Question: I have a data frame with a MultiIndex (expenditure, groupid):
'''
coef stderr N
expenditure groupid
TOTEXPCQ 176 3745.124 <PHONE> 81
358 -1926.703 1036.636 75
109 <PHONE> 639.373 280
769 6406.512 1823.979 96
775 2364.655 1392.187 220
'''
I can get the density using 'df['coef'].plot(kind='density')'. I would like to group these densities by the outer level of the MultiIndex (expenditure), and draw the different densities for different levels of expenditure into the same plot.
How would I achieve this? Bonus: label the different expenditure graphs with the 'expenditure' value
My initial approach was to merge the different kdes by generating one 'ax' object and passing that along, but the accepted answer inspired me to rather generate one df with the group identifiers as columns:
'''
n = 25
df = pd.DataFrame({'expenditure' : np.random.choice(['foo','bar'], n),
'groupid' : np.random.choice(['one','two'], n),
'coef' : np.random.randn(n)})
df2 = df[['expenditure', 'coef']].pivot_table(index=df.index, columns='expenditure', values='coef')
df2.plot(kind='kde')
'''

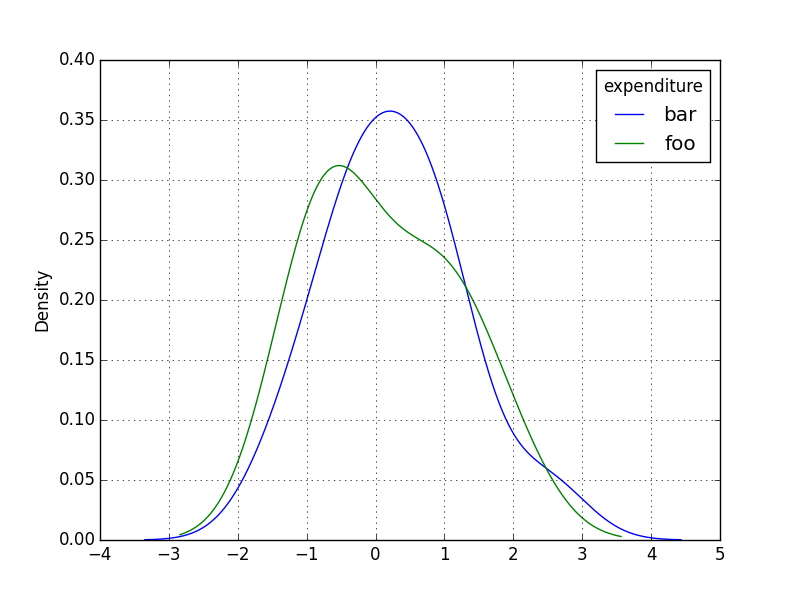
Answer: Wow, that ended up being much harder than I expected. Seemed easy in concept, but (yet again) concept and practice really differed.
Set up some toy data:
'''
n = 25
df = pd.DataFrame({'expenditure' : np.random.choice(['foo','bar'], n),
'groupid' : np.random.choice(['one','two'], n),
'coef' : randn(n)})
'''
Then group by 'expenditure', iterate through each expenditure, pivot the data, and plot the kde:
'''
gExp = df.groupby('expenditure')
for exp in gExp:
print exp[0]
gGroupid = exp[1].groupby('groupid')
g = exp[1][['groupid','coef']].reset_index(drop=True)
gpt = g.pivot_table(index = g.index, columns='groupid', values='coef')
gpt.plot(kind='kde').set_title(exp[0])
show()
'''
Results in:

It took some trial and error to figure out the data had to be pivoted before plotting.